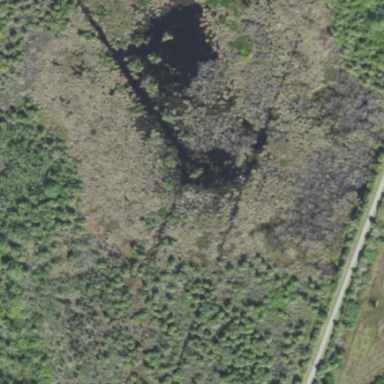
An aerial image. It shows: Marshy wetland area.